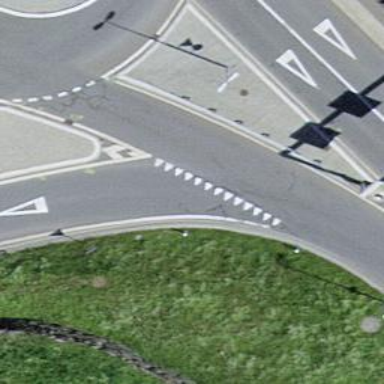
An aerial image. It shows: Road with "give way" sign.